Question: I set the image size as '1024*768' in gnuplot.
'''
set terminal png size 1024,768
'''
In order to put it in IEEEtran latex, I have to scale down.
'''
egin{figure}[!t]
\centering
\includegraphics[scale=0.3]{myfigure}
\caption{Simulation Results}
\label{fig_sim}
\end{figure}
'''
However, the font size is quite small.
BTW, the format of figures for is: '\includegraphics[width=2.5in]{myfigure}'.
---
@Christoph I generate the figure using 'set terminal pdfcairo size 2.5in,2.5in font ',8'' as you mentioned. However, the figure is very ugly.

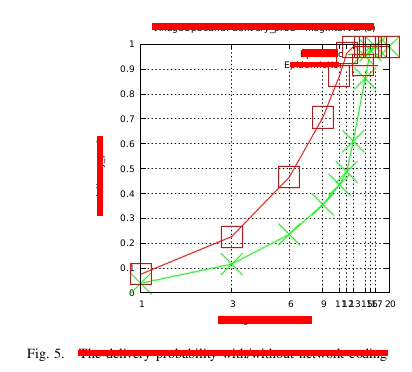
Answer: Don't use a pixel graphic for a publication, but rather a vector format like pdf!
There you just give the physical size which your final image should have. Then you don't need to scale the image and it will appear exactly like you prepared it:
'''
set terminal pdfcairo size 2.5in,1.875in font ',8'
'''
And then include it with
'''
\includegraphics{myfigure}
'''
Maybe you must tweak the margins a little bit to use as much of the space as possible.